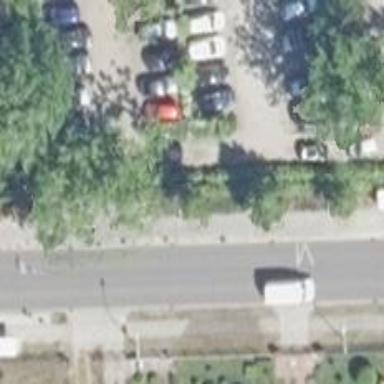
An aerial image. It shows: Road serving as parking aisle.